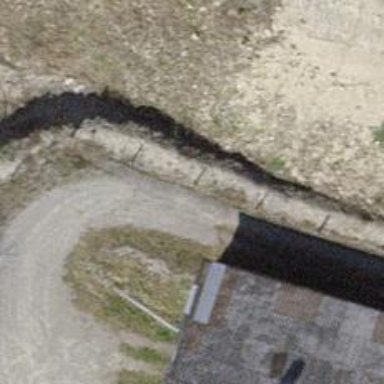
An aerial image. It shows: Paved track with Grade 1 surface.